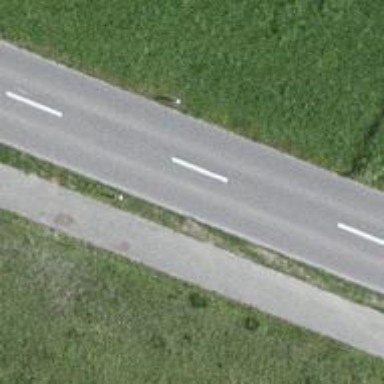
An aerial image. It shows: Tertiary road with asphalt surface.